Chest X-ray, PA view. Patient: 69 years old, sex M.
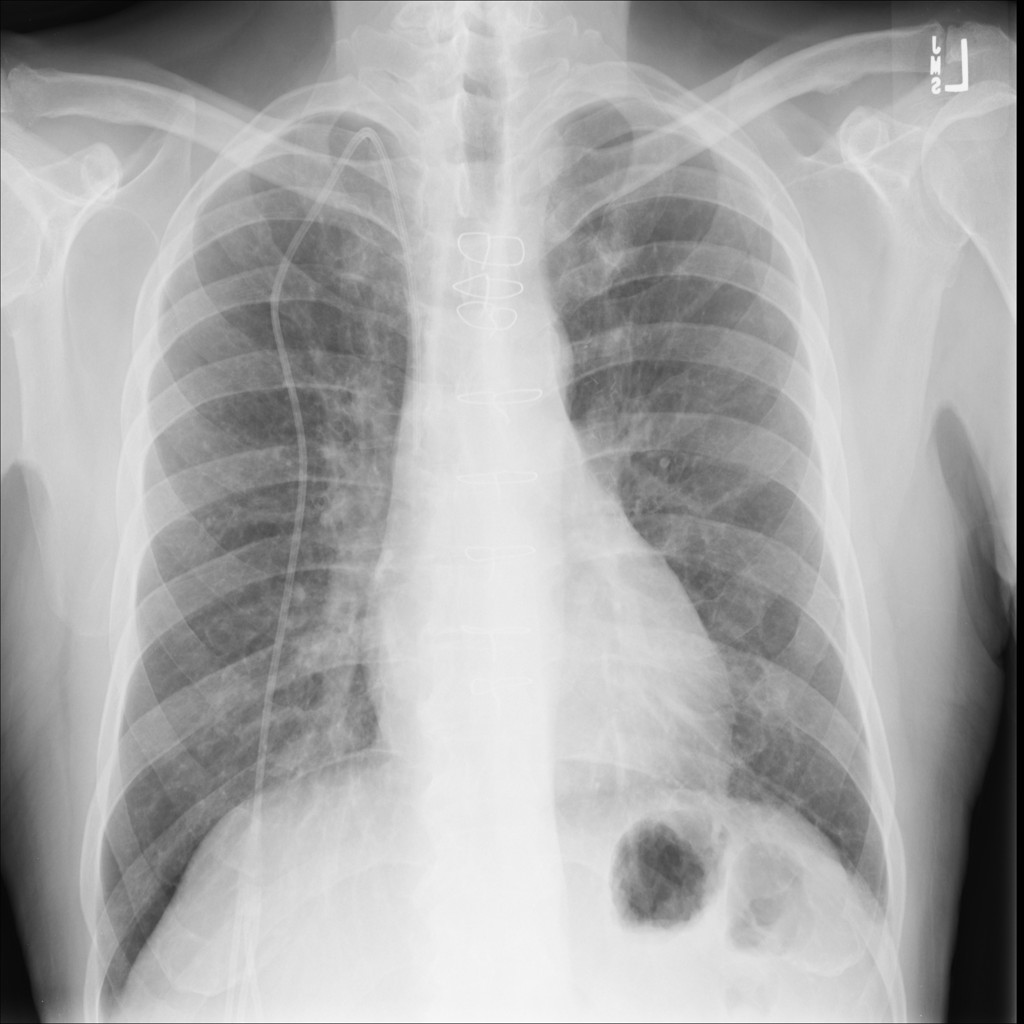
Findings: No Finding